Field crop: tomato
Growth stage: 2
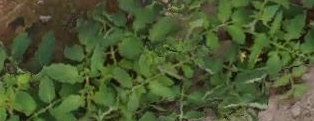
Species: tomato